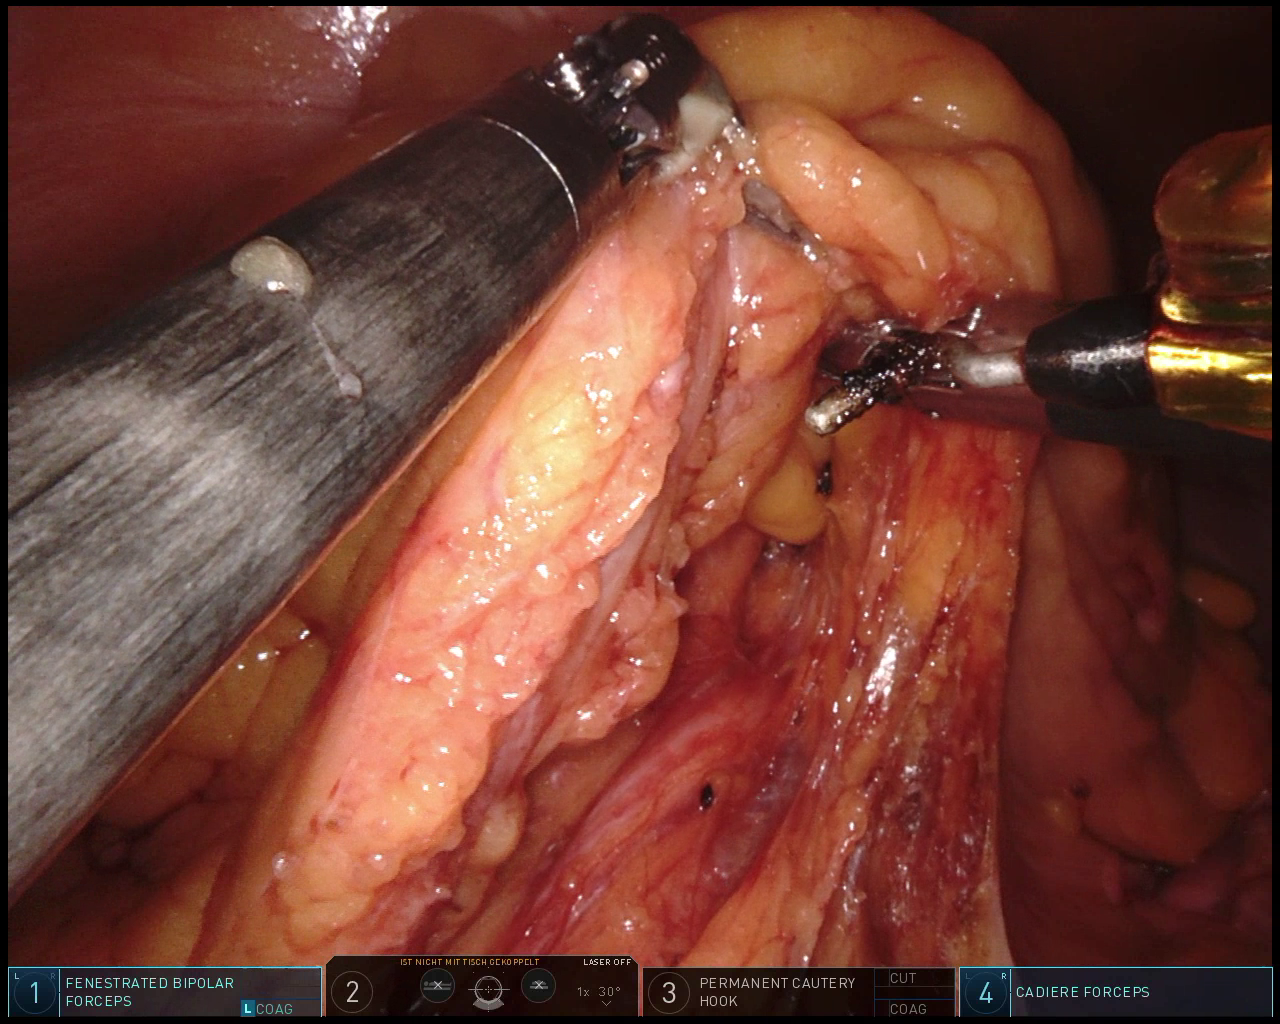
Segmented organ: ureter
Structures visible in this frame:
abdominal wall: yes
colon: no
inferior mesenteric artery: no
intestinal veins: no
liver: no
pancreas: no
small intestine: no
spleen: no
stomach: no
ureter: yes
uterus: no
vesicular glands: no